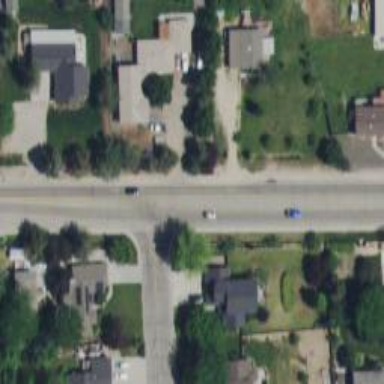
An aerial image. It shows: Unmarked road crossing.